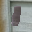
Label: 1